Field crop: maize
Growth stage: 2
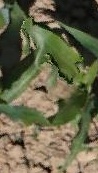
Species: maize